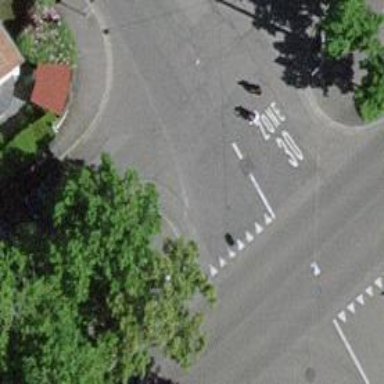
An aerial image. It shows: Unmarked road crossing.